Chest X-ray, AP view. Patient: 43 years old, sex F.
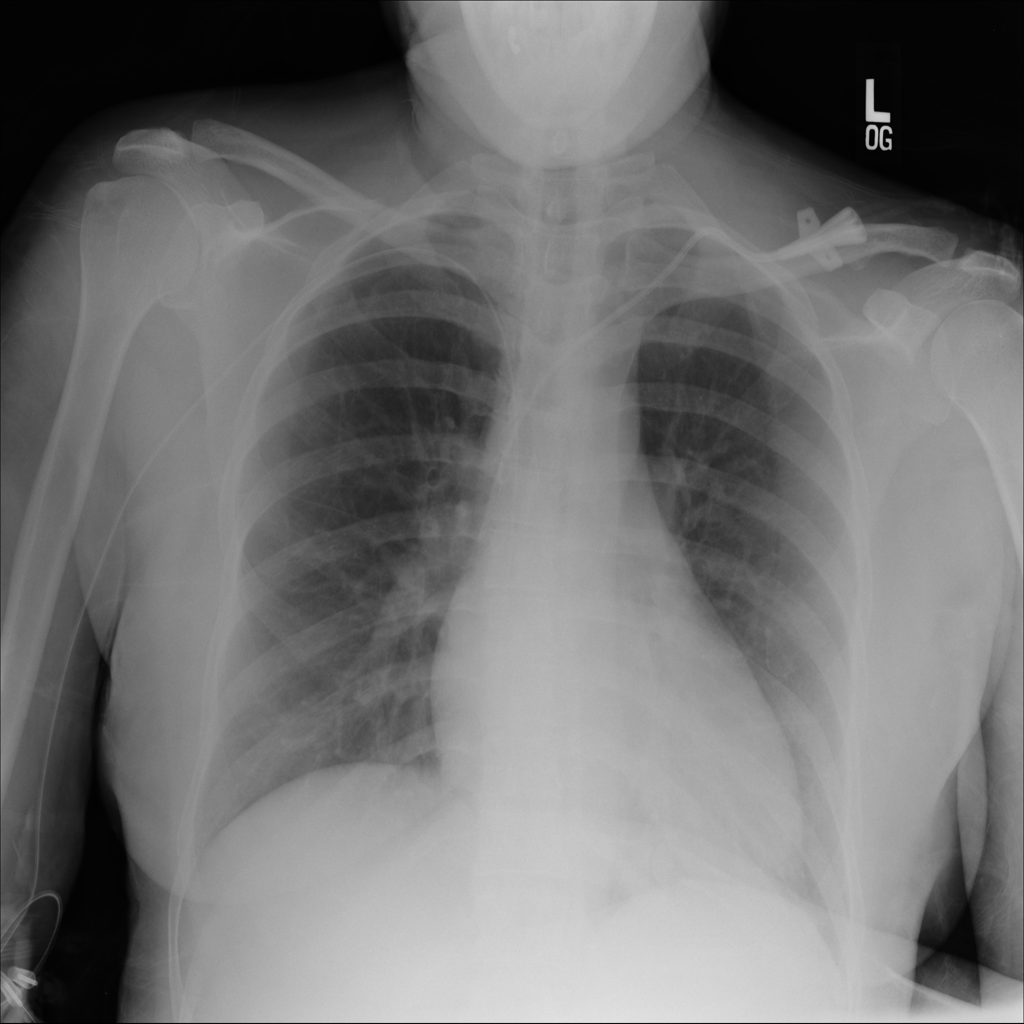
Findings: No Finding